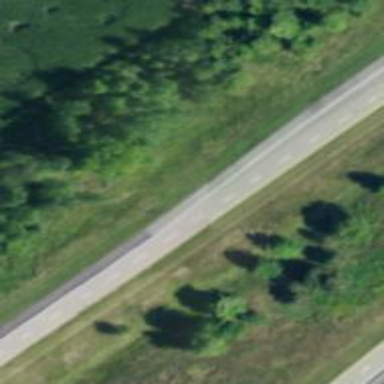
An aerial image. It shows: Asphalt road classified as primary highway with expressway characteristics.